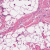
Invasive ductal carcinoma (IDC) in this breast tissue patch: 0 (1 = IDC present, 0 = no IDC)